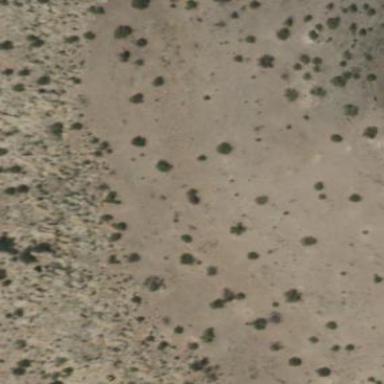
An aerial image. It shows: Area covered in scrub vegetation.